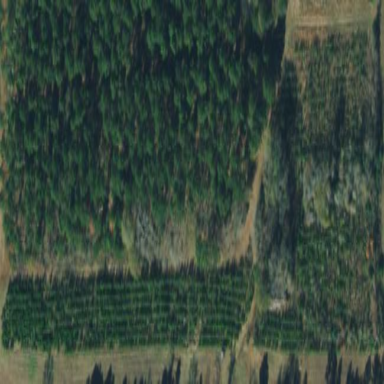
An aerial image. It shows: Evergreen needle-leaved forest.